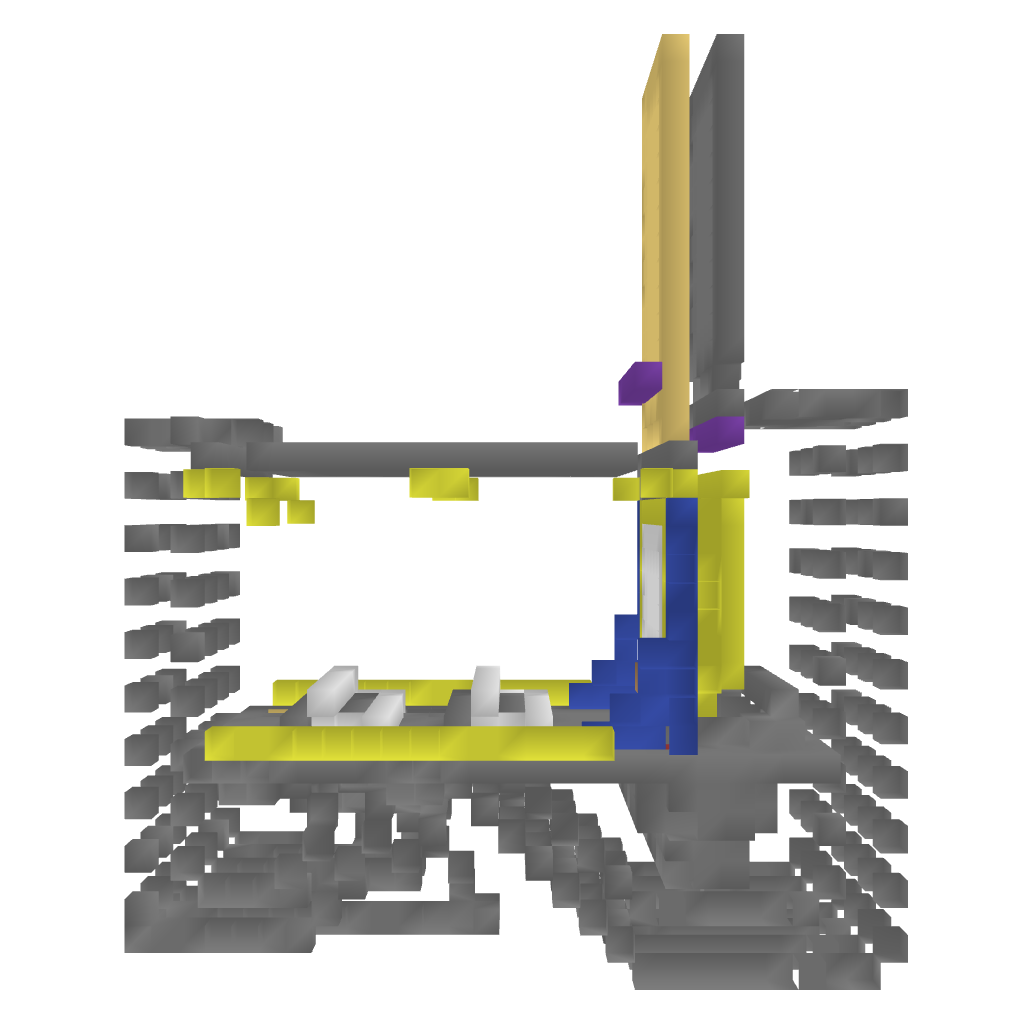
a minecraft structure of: Connect 4 bad low quality